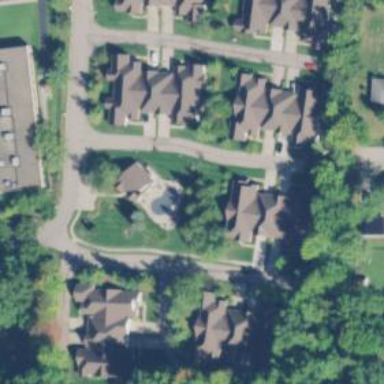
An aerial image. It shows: Shared driveway designated as service road.